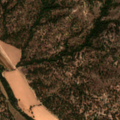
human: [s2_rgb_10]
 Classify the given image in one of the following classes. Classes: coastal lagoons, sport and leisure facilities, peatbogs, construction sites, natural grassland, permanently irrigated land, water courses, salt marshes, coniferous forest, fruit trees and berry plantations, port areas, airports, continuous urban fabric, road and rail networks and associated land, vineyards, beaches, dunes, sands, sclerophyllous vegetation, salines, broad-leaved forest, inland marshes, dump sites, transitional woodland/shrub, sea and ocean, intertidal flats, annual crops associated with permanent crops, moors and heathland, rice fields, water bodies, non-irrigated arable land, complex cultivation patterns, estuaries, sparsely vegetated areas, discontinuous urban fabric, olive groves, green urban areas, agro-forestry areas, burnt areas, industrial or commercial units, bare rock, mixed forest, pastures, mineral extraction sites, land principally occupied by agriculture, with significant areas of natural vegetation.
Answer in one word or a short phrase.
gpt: permanently irrigated land, agro-forestry areas, broad-leaved forest, mixed forest